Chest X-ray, PA view. Patient: 33 years old, sex M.
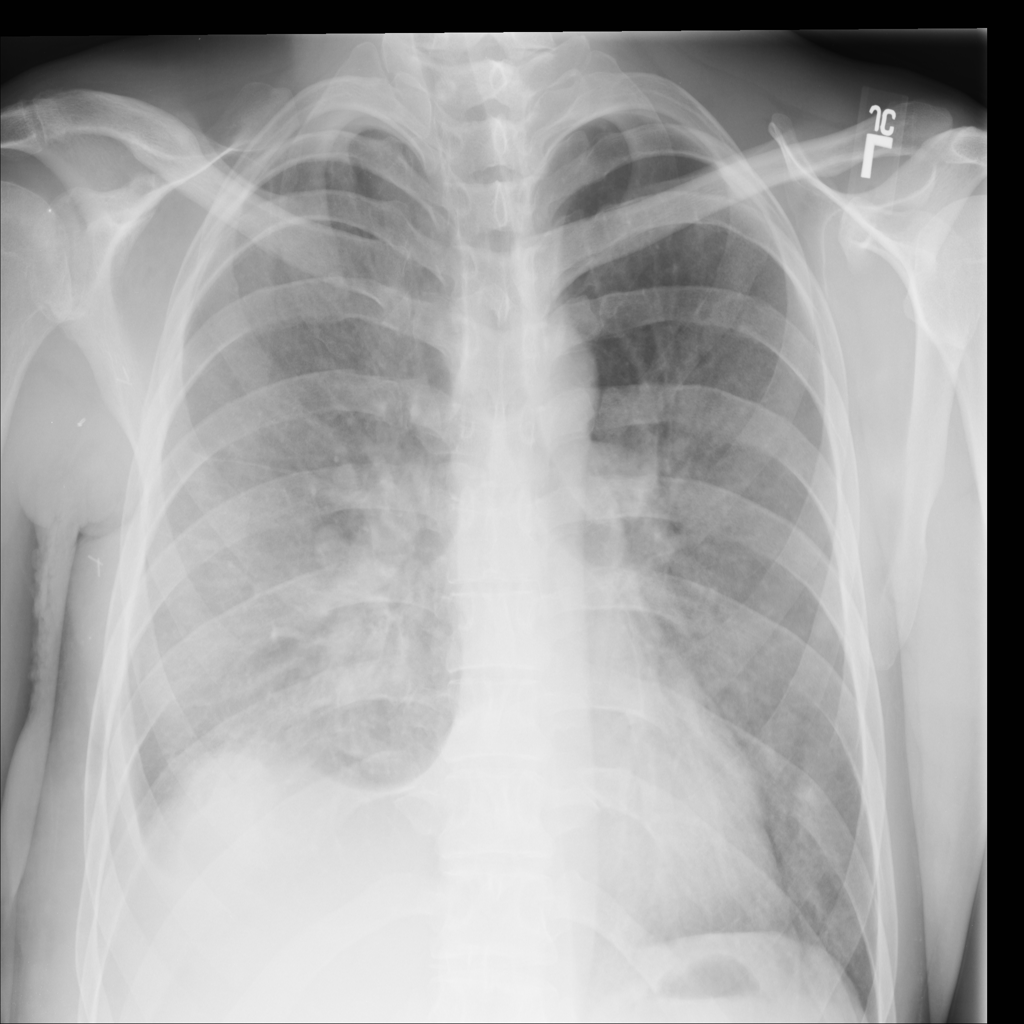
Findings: Effusion, Mass